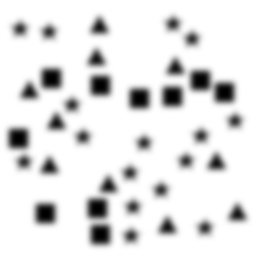
Squares: 10
Triangles: 10
Stars: 16
Total shapes: 36